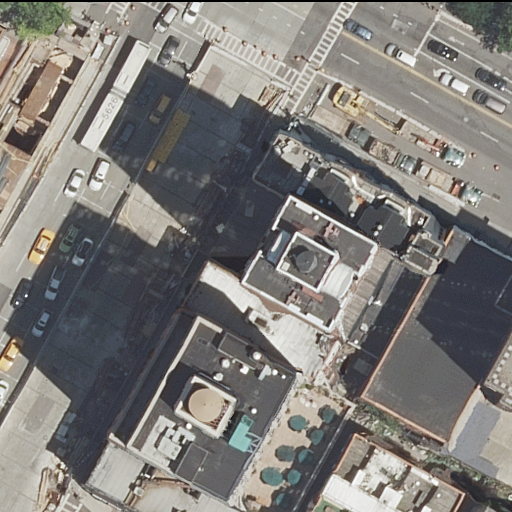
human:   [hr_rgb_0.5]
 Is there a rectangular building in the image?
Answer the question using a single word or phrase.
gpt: yes

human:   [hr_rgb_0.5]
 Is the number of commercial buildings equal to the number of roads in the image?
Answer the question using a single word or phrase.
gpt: no

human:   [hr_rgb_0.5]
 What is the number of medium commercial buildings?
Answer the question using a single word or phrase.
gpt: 0

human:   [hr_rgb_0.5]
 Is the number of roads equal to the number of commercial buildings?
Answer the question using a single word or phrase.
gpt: no

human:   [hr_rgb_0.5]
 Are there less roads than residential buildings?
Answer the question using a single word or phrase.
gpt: no

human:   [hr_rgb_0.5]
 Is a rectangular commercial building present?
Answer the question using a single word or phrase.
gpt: no

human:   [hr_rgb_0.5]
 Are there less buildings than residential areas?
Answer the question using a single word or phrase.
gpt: no

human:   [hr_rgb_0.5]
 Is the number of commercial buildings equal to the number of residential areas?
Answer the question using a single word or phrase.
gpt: no

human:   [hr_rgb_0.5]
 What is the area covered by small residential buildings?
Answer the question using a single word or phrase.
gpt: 0m2

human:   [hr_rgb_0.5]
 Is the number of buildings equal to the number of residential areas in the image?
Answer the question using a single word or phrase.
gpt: no

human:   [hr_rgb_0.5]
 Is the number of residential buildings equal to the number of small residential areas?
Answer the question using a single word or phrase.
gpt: no

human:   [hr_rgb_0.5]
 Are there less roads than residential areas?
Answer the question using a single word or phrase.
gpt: no

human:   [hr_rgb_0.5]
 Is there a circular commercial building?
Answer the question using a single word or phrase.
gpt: no

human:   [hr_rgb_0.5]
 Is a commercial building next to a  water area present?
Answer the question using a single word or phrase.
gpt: no

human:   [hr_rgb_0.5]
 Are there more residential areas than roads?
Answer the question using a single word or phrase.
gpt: no

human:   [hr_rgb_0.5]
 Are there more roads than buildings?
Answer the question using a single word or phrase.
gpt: yes

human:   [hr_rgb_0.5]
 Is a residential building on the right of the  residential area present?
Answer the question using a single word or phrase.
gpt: yes

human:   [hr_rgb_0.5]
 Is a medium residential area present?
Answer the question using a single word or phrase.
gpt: no

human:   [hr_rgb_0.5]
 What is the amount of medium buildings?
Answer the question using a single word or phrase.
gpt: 5

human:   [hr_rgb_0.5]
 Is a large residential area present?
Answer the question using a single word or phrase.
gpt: yes

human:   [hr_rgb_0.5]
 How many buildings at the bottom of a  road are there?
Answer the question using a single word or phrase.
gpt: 10

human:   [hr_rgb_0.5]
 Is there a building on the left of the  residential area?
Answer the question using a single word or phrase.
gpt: no

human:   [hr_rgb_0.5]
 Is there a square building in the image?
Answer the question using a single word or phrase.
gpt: no

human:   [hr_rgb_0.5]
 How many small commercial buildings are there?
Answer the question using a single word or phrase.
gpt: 0

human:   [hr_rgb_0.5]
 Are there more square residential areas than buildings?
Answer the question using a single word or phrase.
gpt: no

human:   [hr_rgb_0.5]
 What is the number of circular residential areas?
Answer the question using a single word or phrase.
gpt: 0

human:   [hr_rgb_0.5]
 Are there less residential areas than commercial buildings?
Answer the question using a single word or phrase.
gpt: no

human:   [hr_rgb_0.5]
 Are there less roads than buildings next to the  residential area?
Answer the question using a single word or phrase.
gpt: no

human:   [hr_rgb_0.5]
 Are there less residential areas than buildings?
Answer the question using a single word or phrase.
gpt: yes

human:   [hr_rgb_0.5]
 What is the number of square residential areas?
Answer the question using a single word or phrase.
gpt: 0

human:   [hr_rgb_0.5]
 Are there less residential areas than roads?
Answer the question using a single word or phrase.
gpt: yes

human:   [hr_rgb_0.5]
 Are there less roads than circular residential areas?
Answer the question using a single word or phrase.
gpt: no

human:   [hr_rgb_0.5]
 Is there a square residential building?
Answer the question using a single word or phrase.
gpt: no

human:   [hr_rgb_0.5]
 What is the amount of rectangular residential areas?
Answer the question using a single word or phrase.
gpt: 1

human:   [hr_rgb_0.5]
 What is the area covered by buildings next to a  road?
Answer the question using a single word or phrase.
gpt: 5902m2

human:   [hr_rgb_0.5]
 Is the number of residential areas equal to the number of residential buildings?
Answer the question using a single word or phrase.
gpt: no